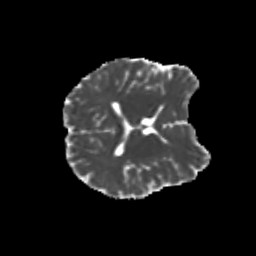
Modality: MD
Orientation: axial
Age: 19
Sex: male
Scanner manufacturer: siemens
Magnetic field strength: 3 T
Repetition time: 3.5 s
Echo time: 0.104 s